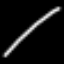
Label: line